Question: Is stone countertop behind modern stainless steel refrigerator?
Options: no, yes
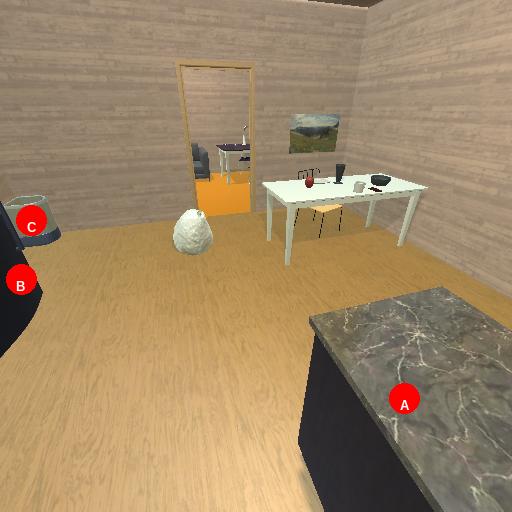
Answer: no